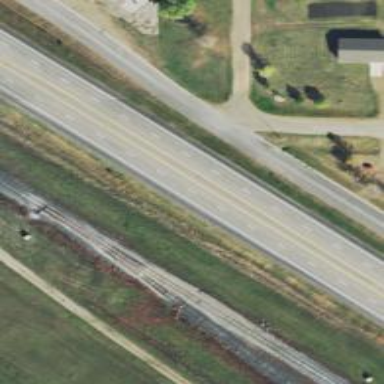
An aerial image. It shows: Asphalt road classified as primary highway.